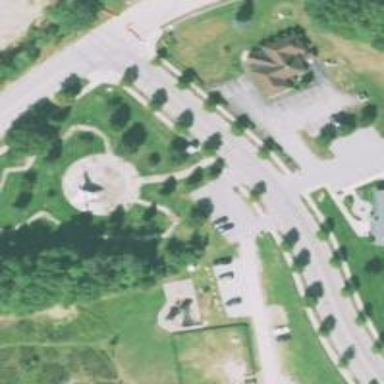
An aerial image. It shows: Memorial site with historic significance.